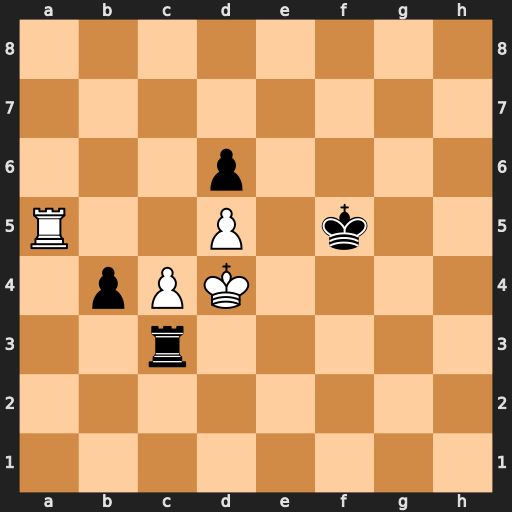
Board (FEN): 8/8/3p4/R2P1k2/1pPK4/2r5/8/8
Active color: w
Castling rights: -
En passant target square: -
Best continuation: Ra6 Rc1 Rxd6 b3 Rb6